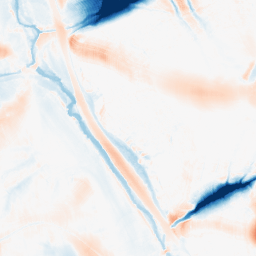
Category: morphological
Decomposition family: morphological_ellipse
Decomposition parameters: operation: average
width: 50
height: 50
Upsampling method: sinc_blackman
Upsampling parameters: scale: 4
kernel_size: 16
Upsampling scale: 4